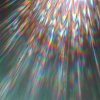
Label: sunburn